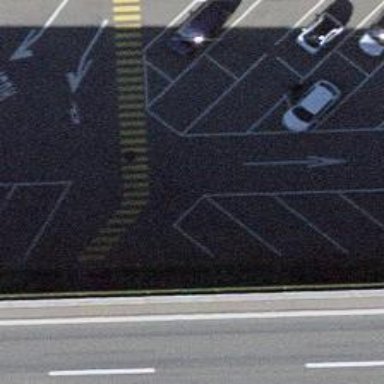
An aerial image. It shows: Uncontrolled zebra crossing on the road.